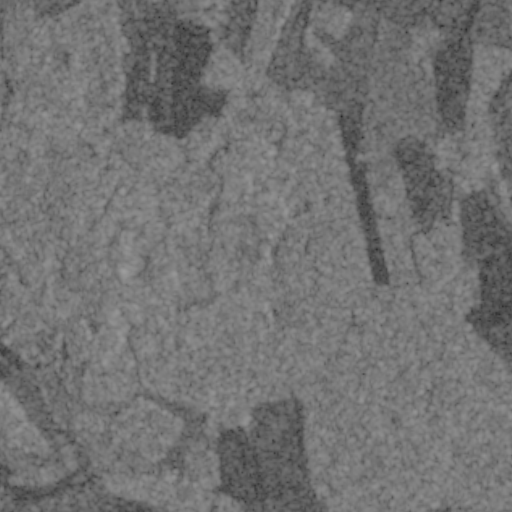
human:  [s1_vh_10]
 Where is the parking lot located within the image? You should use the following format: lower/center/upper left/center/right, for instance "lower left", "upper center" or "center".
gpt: The parking lot is located in the upper left of the image.
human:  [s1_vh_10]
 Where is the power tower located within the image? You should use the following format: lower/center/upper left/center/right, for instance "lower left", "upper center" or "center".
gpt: The power tower is located in the upper right of the image.
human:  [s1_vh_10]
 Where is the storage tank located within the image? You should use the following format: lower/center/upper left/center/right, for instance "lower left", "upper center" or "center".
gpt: The storage tank is located in the upper right of the image.
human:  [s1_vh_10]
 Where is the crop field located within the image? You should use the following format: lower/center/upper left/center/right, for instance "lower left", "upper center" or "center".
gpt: There is no crop field in the image.

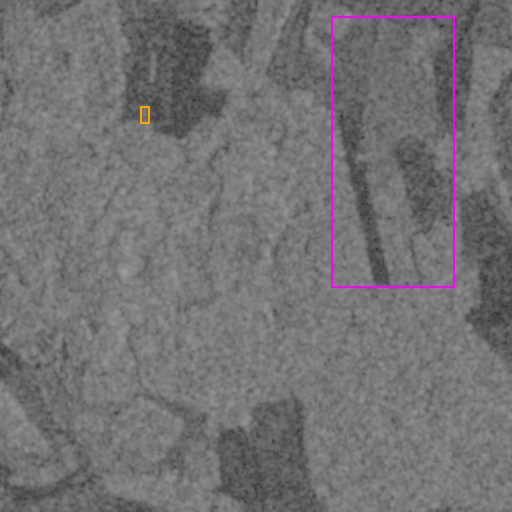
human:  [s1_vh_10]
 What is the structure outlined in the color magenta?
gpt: The structure outlined in magenta is a crop field.
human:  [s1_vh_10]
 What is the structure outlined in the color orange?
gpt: The structure outlined in orange is a parking lot.
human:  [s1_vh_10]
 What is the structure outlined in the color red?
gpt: There is no red outline.